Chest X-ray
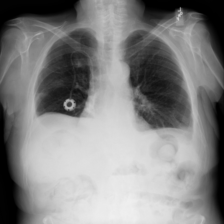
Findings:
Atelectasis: positive
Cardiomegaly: negative
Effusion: negative
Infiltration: negative
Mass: negative
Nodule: negative
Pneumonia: negative
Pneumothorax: negative
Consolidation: negative
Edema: negative
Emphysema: negative
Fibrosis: negative
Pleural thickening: negative
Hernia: negative